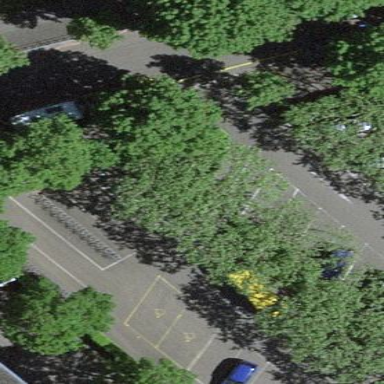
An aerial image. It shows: Bicycle parking area with wall loops for securing bikes.